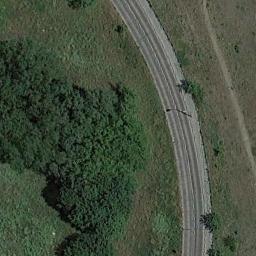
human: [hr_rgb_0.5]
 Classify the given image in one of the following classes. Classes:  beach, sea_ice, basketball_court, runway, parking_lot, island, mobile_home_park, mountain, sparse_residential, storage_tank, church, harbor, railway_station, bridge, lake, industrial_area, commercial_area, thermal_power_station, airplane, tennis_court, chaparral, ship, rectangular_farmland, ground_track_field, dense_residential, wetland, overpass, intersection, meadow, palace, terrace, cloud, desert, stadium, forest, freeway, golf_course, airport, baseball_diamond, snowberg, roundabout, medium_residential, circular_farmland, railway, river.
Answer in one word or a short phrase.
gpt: freeway